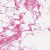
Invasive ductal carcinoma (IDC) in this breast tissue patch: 0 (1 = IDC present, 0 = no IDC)